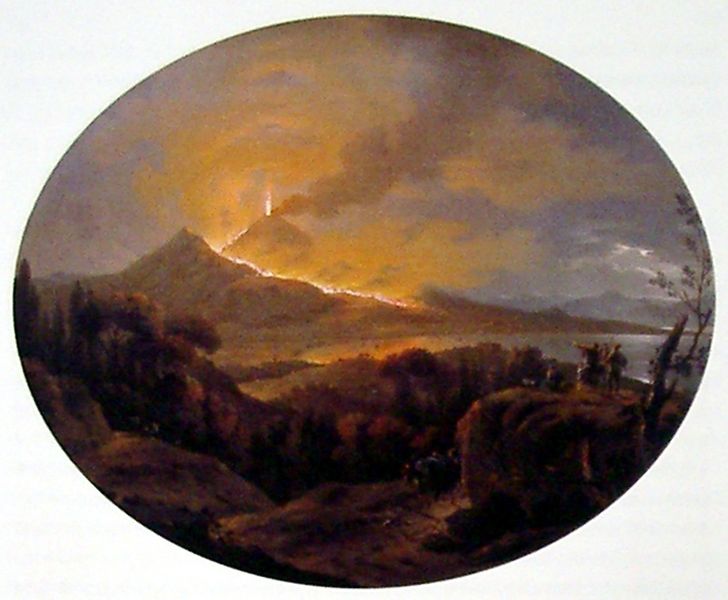
Titel: Ausbruch des Vesuv bei Nacht
Künstler: Michael Wutky
Standort: Wien
Institution: Österreichische Galerie im Belvedere
Schlagwörter: baum, berg, blau, dunkel, felsen, feuer, gemälde, hand, himmel, meer, wasser, weiß, wolken, bäume, gelb, landschaft, menschen, see, stadt, ufer, abend, braun, grau, hell, hintergrund, licht, männer, nacht, orange, schwarz, vordergrund, ausblick, rot, leute, malerei, arm, rahmen, spitze, ast, dämmerung, horizont, hügel, natur, strauch, busch, büsche, qualm, rauch, sonne, sträucher, insel, wald, anhöhe, oval, rund, bewölkt, küste, italien, zuschauer, abhang, berge, fels, gipfel, sonnenuntergang, schlucht, romantik, angst, beobachter, brand, dampf, zeigen, abendrot, bucht, leuchten, betrachter, flucht, mond, flamme, medaillon, glut, lava, vulkan, abendhimmel, begr, fliehen, schein, wanderer, dramatisch, rötlich, ausbruch, golf, grell, vesuv, vulkanausbruch, mittelmeer, neapel, feuerschein, schwefel, aus, ätna, magma, himmeöl, expedition, rauchsäule, vulkane, ntur, passpartou, speiung, e, ee, schicksalsberg